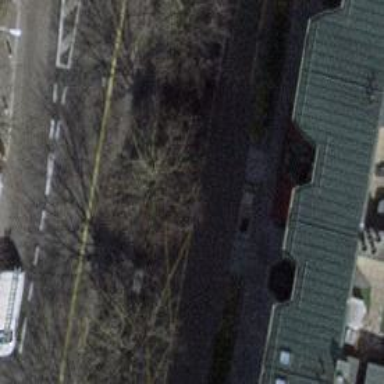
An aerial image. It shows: Avenue lined with trees.